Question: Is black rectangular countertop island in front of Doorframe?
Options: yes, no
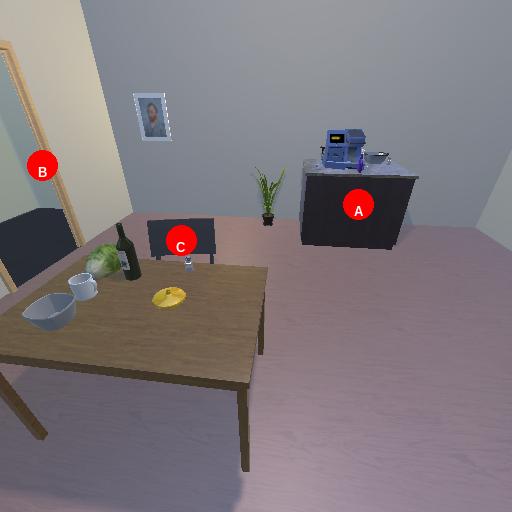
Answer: yes